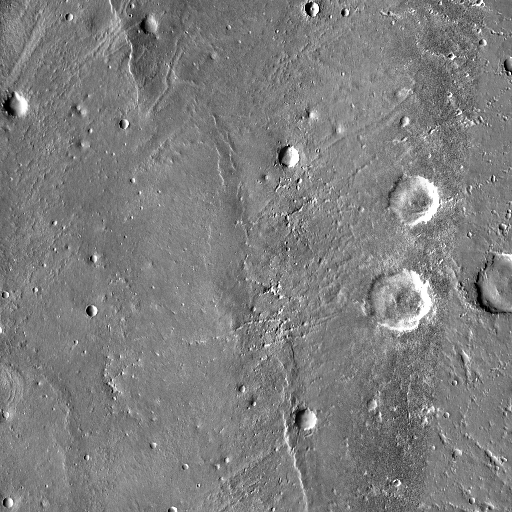
Crater classes present: Background, Other, Secondary